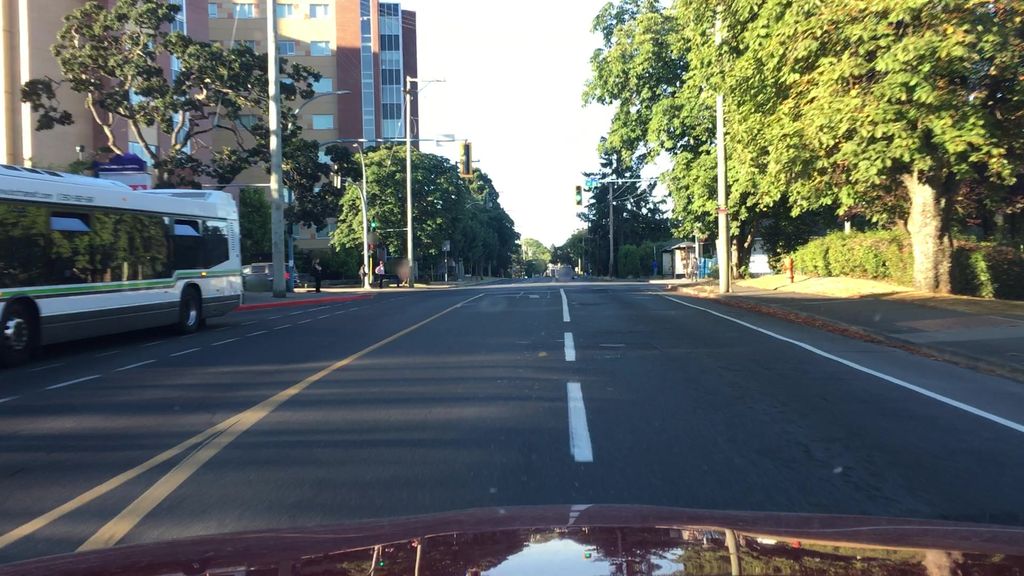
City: victoria